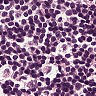
Metastatic tissue present: no